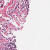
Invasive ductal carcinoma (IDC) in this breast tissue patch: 0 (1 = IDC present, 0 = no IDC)